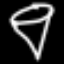
Label: diamond